Field crop: tomato
Growth stage: 1
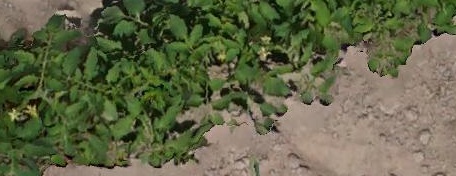
Species: tomato